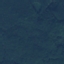
Land use / land cover class: Forest